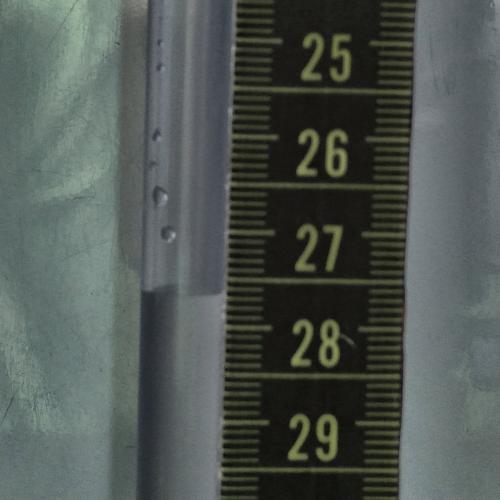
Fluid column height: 27.7 cm